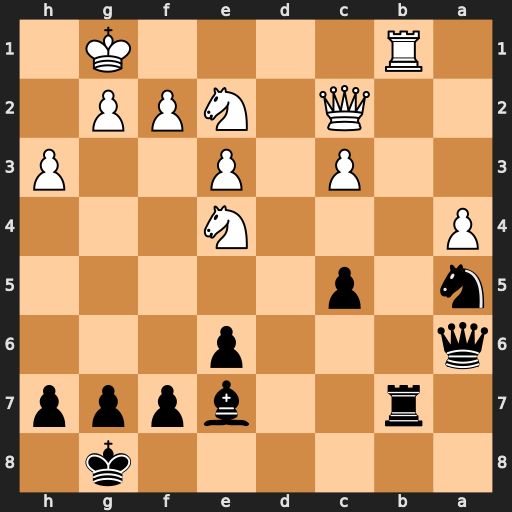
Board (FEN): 6k1/1r2bppp/q3p3/n1p5/P3N3/2P1P2P/2Q1NPP1/1R4K1
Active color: b
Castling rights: -
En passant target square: -
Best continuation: Rxb1+ Qxb1 Qxe2